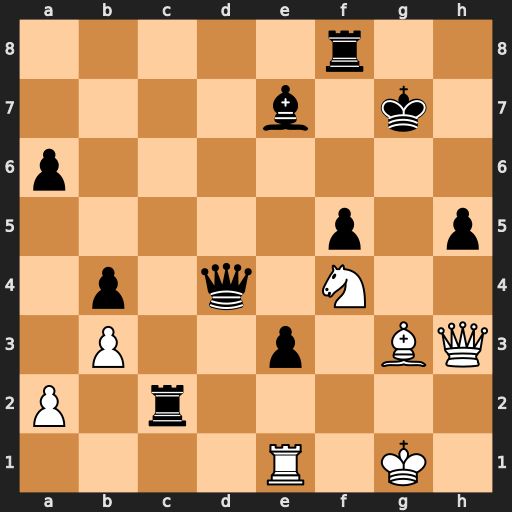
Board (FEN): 5r2/4b1k1/p7/5p1p/1p1q1N2/1P2p1BQ/P1r5/4R1K1
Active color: w
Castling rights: -
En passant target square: -
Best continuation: Ne6+ Kg6 Nxd4